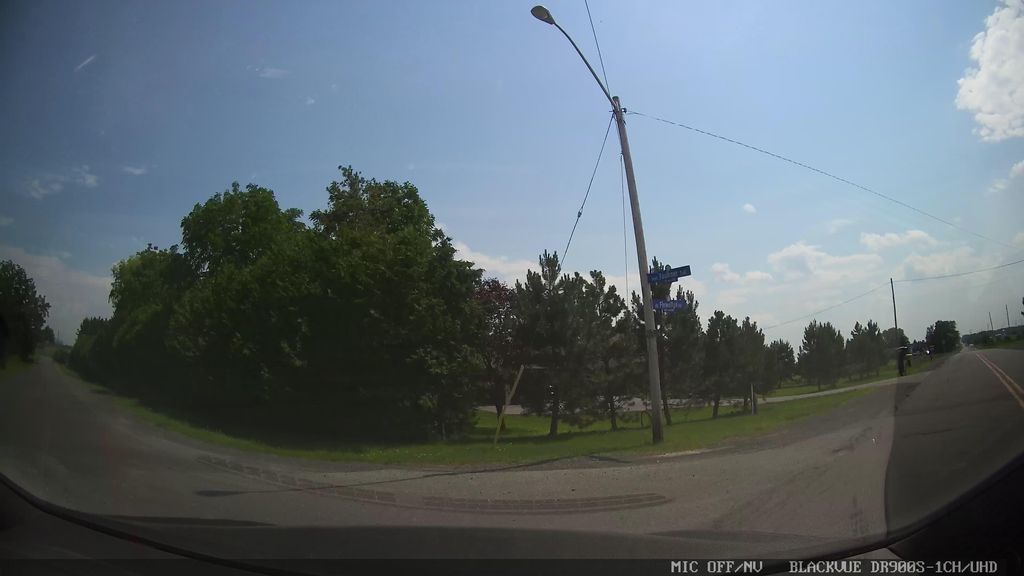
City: ottawa-gatineau